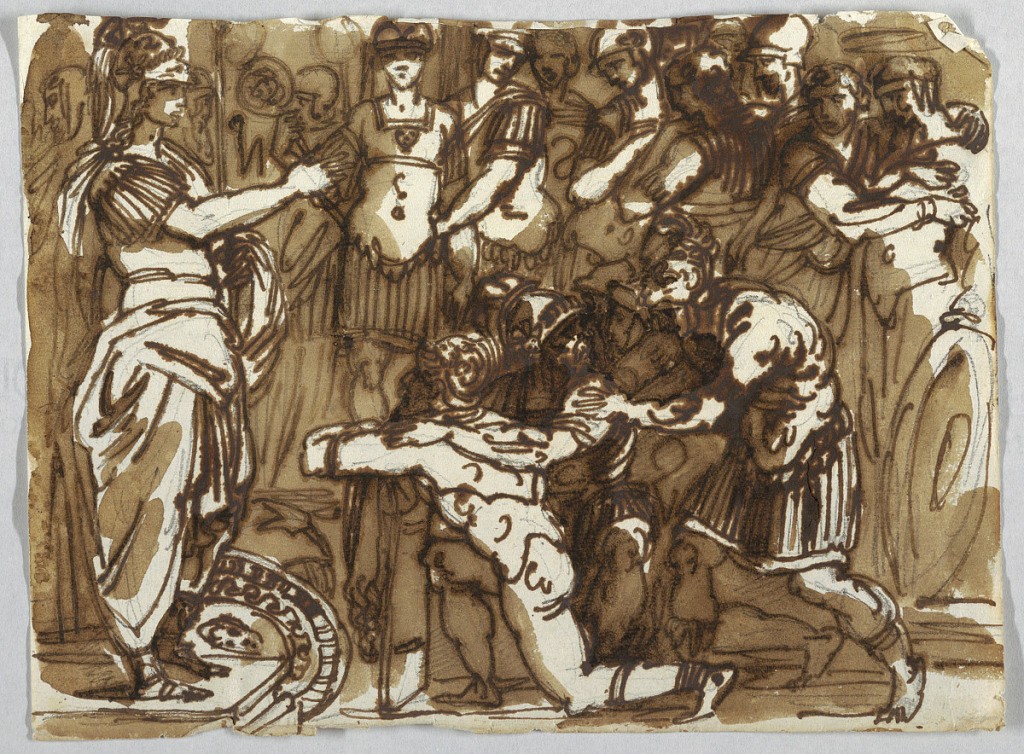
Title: The Civil Law, after Perino del Vaga
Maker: Felice Giani, Italian, 1758–1823
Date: ca. 1820
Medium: Pen and brown ink, brush and dark brown wash on off white laid paper
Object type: Drawing
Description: At left, a man in antique Roman dress stands on a platform. Before him kneels a nude figure. Around them a large group of men in Roman outfit.